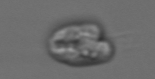
Label: Amoeba